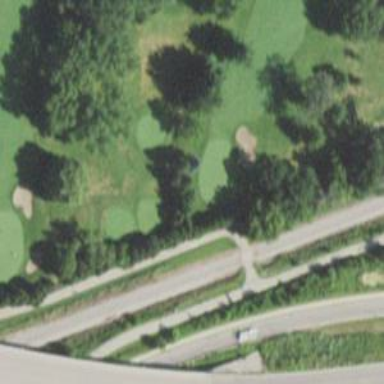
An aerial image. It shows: Golf hole.